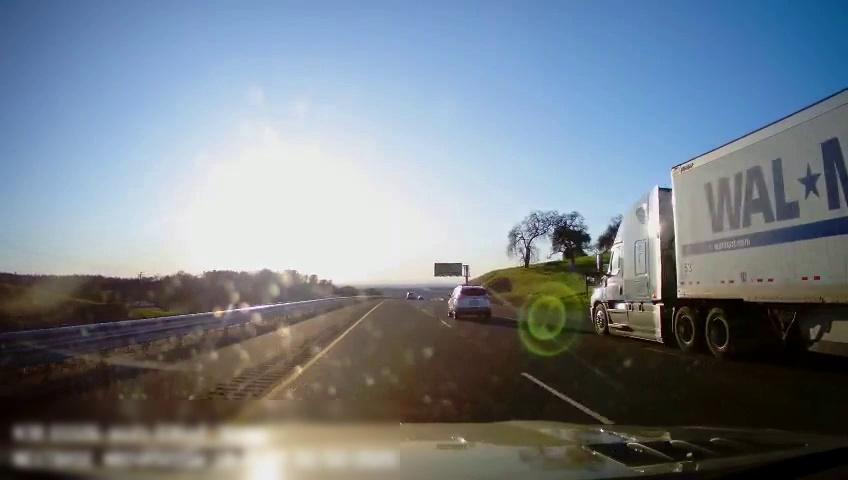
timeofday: Day
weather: Sunny
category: Drivable Space
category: Vehicles | SUV
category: Vehicles | Other LV
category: Vehicles | Car
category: Lanes | Current Lane
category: Lanes | Current Lane
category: Lanes | Alternate Lane
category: Traffic | Signs